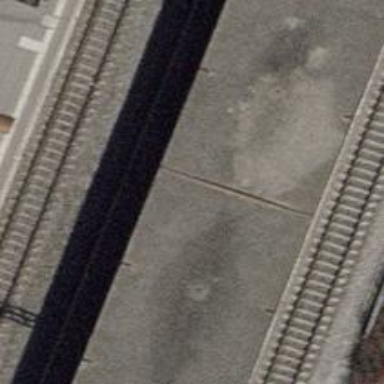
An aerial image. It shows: Concrete steps.